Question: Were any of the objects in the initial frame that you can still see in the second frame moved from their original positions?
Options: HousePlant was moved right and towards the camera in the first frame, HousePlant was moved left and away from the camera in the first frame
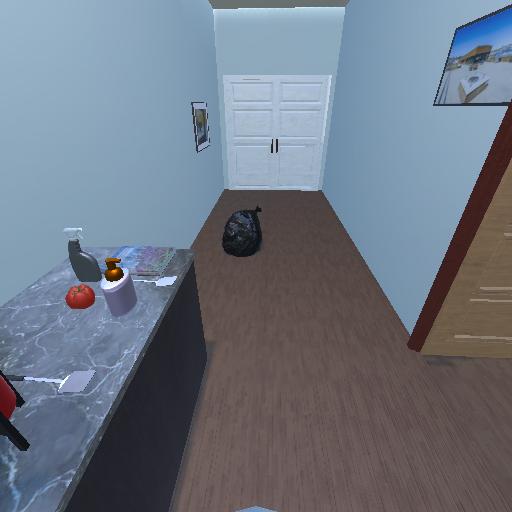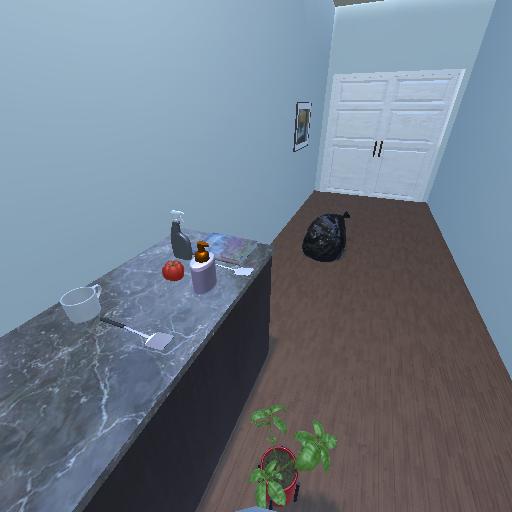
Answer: HousePlant was moved right and towards the camera in the first frame